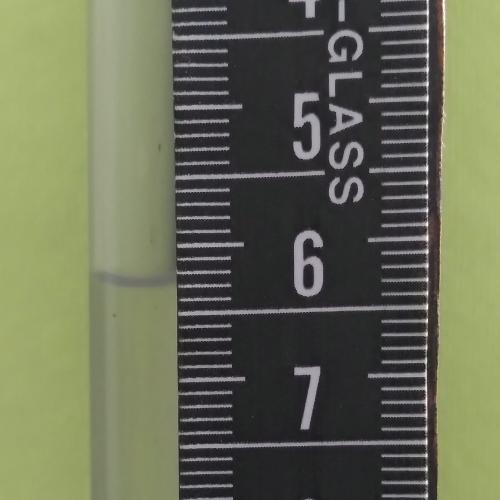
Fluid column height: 6.3 cm